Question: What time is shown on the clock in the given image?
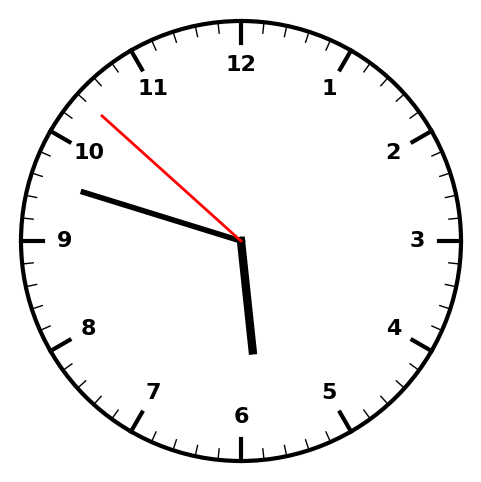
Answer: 05:47:52